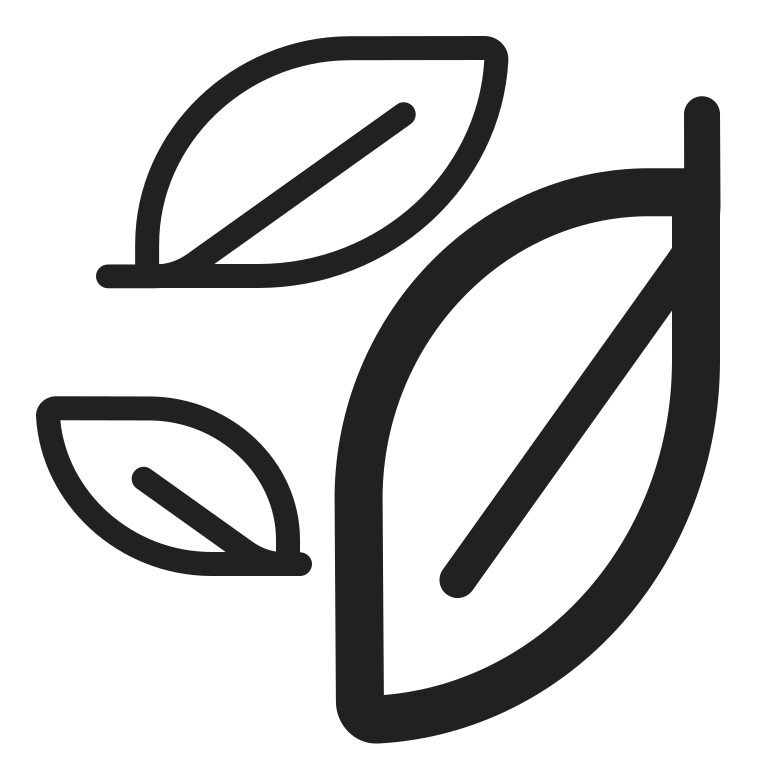
fallen leaf high contrast